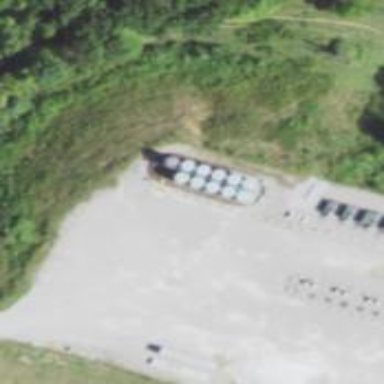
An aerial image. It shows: Storage tank with man-made structure.